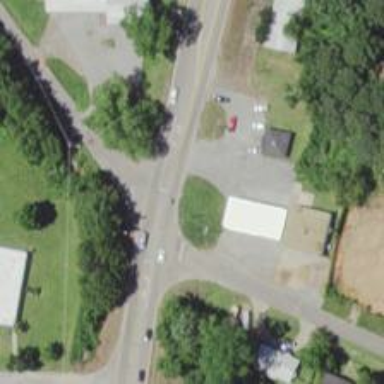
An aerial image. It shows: Road with stop sign.